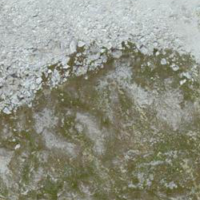
EUNIS habitat code: 48
Species observed at this site:
Leontopodium nivale